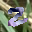
Label: 2